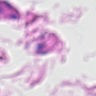
Metastatic tissue present: no